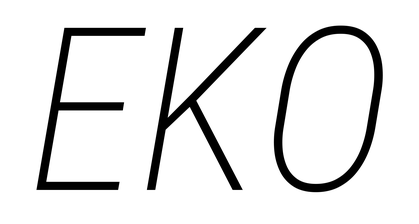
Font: Roboto-Italic_Condensed_ExtraLight_Italic